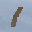
Label: 1